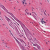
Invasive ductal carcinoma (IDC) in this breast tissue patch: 0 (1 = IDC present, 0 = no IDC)